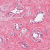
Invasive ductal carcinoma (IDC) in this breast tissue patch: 0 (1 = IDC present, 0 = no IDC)